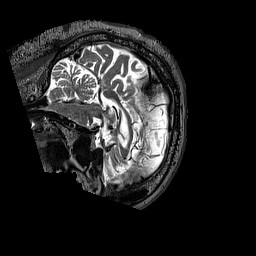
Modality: T2w
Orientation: sagittal
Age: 75
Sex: male
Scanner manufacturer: siemens
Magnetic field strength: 3 T
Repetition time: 3.2 s
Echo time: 0.567 s